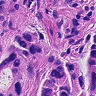
Metastatic tissue present: yes